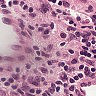
Metastatic tissue present: no